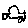
Label: car